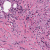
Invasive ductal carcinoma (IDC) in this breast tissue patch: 0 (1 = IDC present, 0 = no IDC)